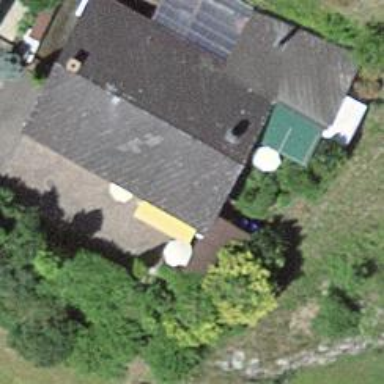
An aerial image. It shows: Building with tiled roof.